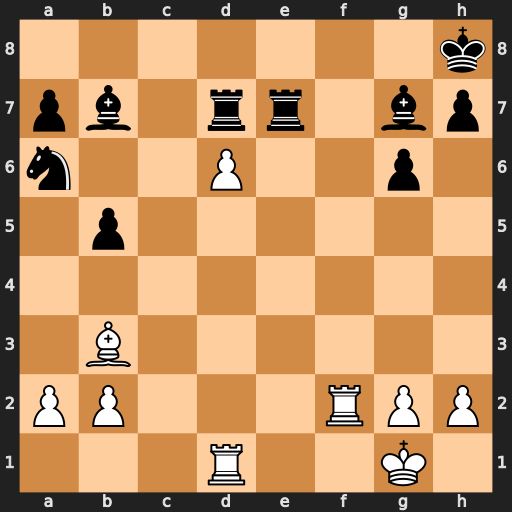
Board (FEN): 7k/pb1rr1bp/n2P2p1/1p6/8/1B6/PP3RPP/3R2K1
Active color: w
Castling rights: -
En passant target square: -
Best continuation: dxe7 Rxe7 Rd8+